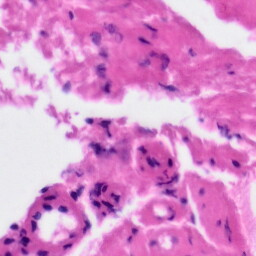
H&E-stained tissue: Tonsil